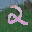
Label: 2